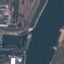
Land use / land cover class: River